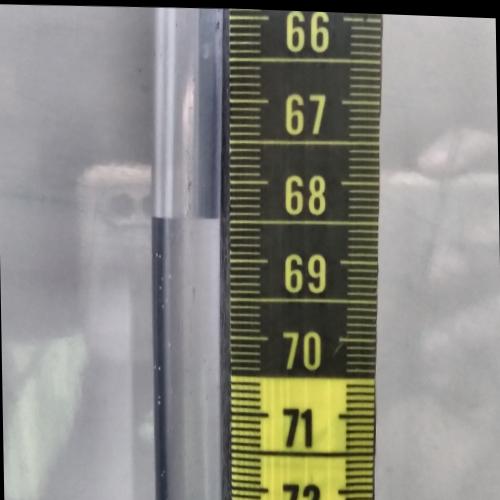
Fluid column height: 68.5 cm